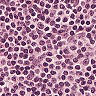
Metastatic tissue present: no